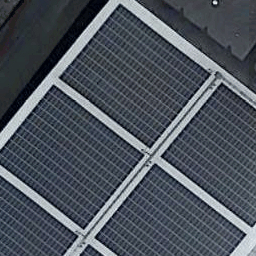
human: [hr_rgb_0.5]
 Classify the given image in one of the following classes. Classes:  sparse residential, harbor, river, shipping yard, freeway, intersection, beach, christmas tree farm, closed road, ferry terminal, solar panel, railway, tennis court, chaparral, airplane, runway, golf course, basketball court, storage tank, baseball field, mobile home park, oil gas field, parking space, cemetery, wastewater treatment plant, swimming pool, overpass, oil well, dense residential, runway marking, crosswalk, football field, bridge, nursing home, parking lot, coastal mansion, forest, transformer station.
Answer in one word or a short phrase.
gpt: solar panel